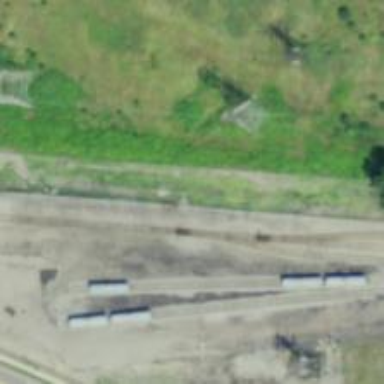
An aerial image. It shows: Abandoned railway.